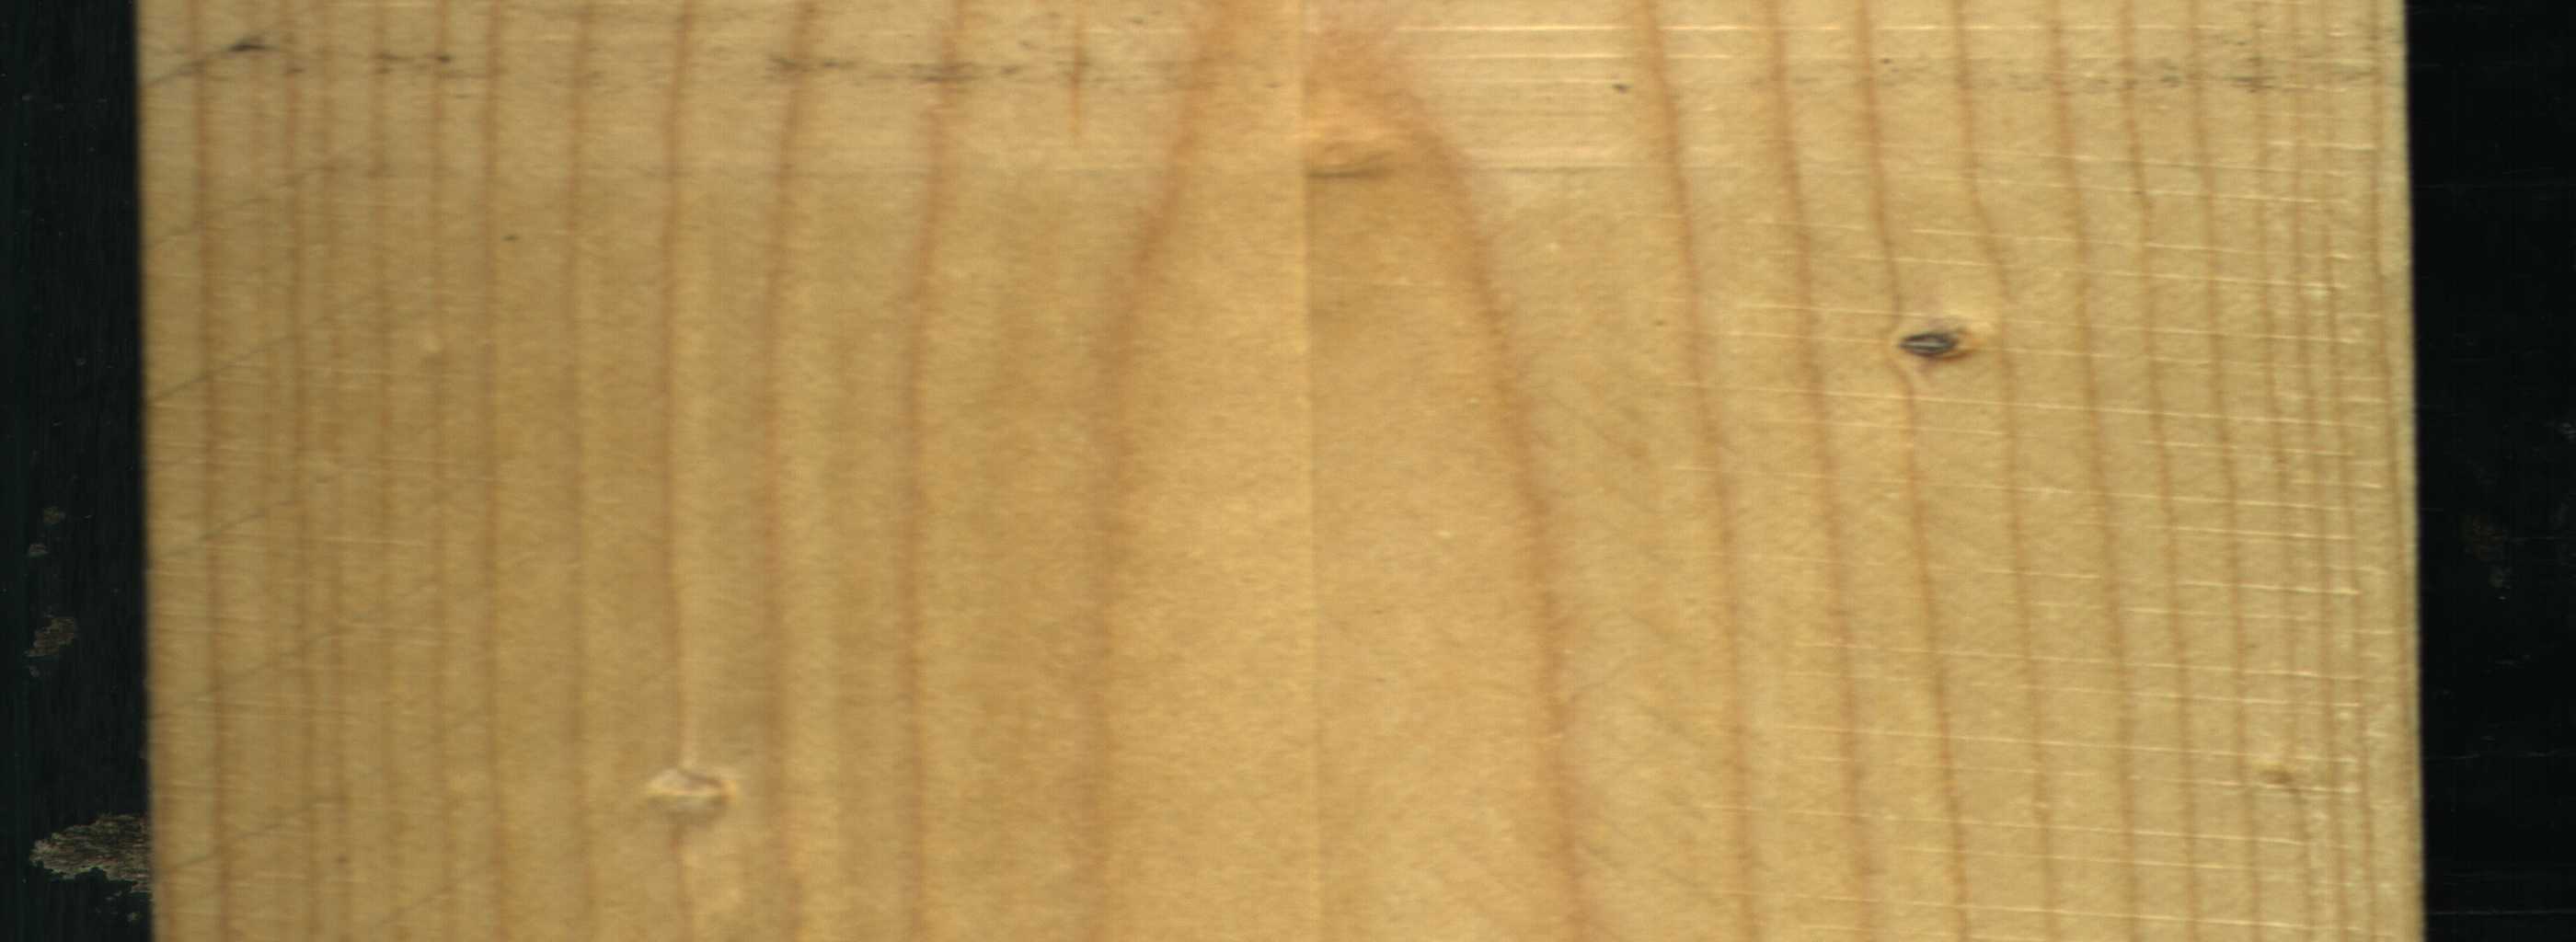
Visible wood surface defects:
Live_Knot